Interaction volume radius: 5 \u00c5
Interaction volume height: 20 \u00c5
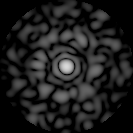
Disorder parameter: 0.8826